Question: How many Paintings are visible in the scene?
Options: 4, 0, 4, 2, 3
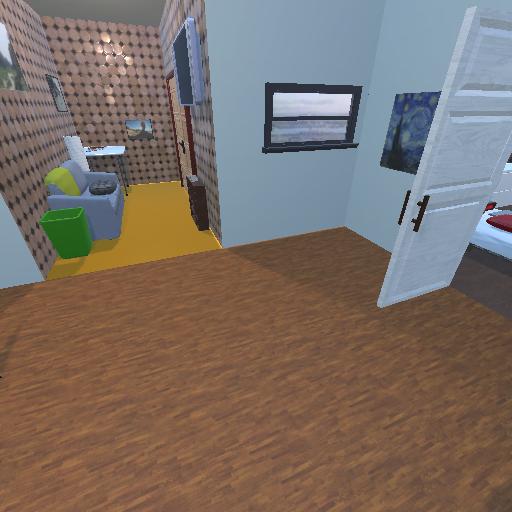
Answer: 4